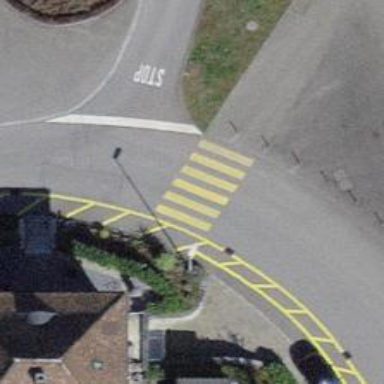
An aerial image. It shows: Bollard.